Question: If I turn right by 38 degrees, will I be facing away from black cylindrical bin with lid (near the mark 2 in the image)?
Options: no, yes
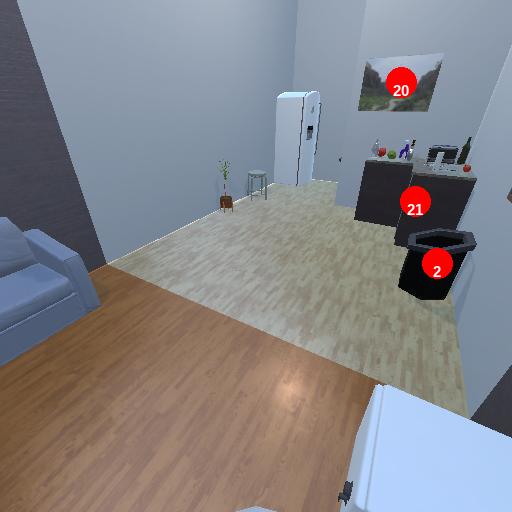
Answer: no